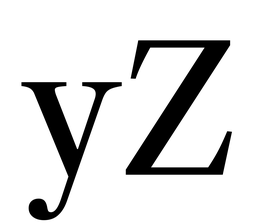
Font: LibreCaslonText_Regular